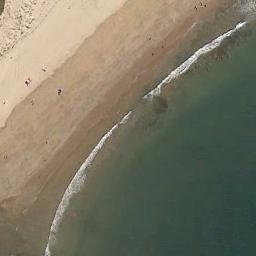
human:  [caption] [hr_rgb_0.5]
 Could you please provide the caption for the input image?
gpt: The beach with khaki sand and the color of the seawater is green .

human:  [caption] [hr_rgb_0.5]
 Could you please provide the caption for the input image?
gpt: The sea by the beach is calm .

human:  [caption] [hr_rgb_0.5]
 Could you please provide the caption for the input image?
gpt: Waves of green water wash the beach .

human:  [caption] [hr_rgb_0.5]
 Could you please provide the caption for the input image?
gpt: Turquoise water and curved coastline .

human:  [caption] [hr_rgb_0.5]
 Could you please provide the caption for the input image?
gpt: The sea is calm beside the beach .